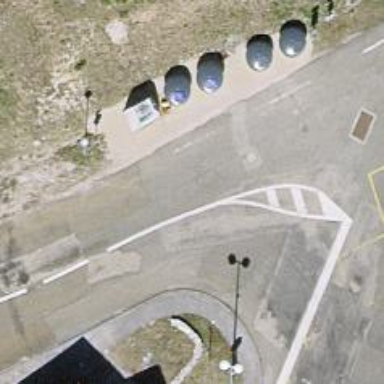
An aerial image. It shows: Recycling container for recycling.